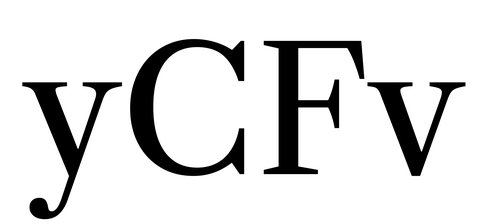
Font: LibreCaslonText_Regular